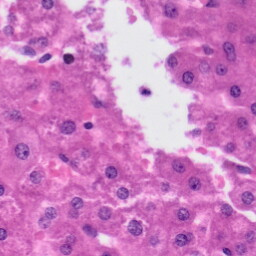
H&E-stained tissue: Liver